Question: I'm trying to set up a database for multiple choice test that will be taken by multiple users. And I am having a difficulty setting up the database and the application logic.
This is how I see the application should behave:
1. A user starts the test and answers as many questions as they want (questions should be picked randomly).
2. The questions that the users see should not be the ones that were answered correctly before by the same user.
Here is how I set up the database:

So my questions are:
1. Is my database set up correctly so that it satisfies the above requirements?
2. What is the best way to show questions to the users (keeping in mind the above requirements)? Should I get all the questions that were answered correctly in an array and then all the existing questions in another array, and the exclude the first array from the second, and shuffle the resulting array? I don't think this way is efficient at all.
Thanks
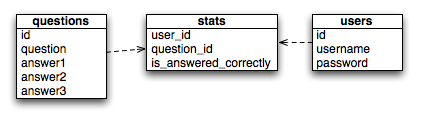
Answer: Your schema will almost work, as long as you only have one test, and as long as you don't want to record the users' answers, just whether they got it right or not. One issue that I see is that I can't see where the right answer is recorded. How will the system know if the user picks the right answer?
Also, some people might be a little concerned about your questions table having unnormalized answers. Another way to do this would be to have an answer table like this:
'''
answers
( id,
question_id,
sequence,
answer_value
)
'''
The advantage of this is that you can have any number of answers per question and you don't need to either make up extra wrong answers or change your system should a question with more answers be required.
Note too that if you use this approach then your question table should also have an indication of which answer is the correct one, such as "correct_answer_id" - This type of relationship is tricky to manage if you have referential integrity implemented in the database, due to the chicken and egg problem, so you're going to need some application code to ensure that every question has an answer and that it's answer is not for a different question!
You didn't mention this in your post, but 'stats.is_answered_correctly' allows you avoid showing users questions that they got wrong, as well as questions that they got right. If you only want to know which questions the user got right and are prepared to show them the same question many times until they get it right, then you don't really need the "is_answered_correctly" attribute. Instead the mere existence of the intersection record tells you that the question was answered correctly.
In terms of picking questions, there are two ways you could go about it. If you have many more questions than any single user will ever answer, then you could just pick a question randomly, check to see if they happen to have answered it, and if so, go back and get a different one. If the question set is much larger than the answer set there will be a very low probability of collisions and you should be fine.
If your question set is not much bigger than your answer set, you could instead make a work list of unaswered questions. This would involve an intersection table containing a pairing of the user with every question. You would build this once when the user first signs up. When you ask a question you pick it randomly from the questions related to that user in this work list table. When the user gets a question right, you delete the intersection record so that question won't be asked again. This is pretty efficient, but it will require a database call to count the number of unanswered questions for your particular user prior to randomly selecting one from the work list table.